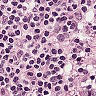
Metastatic tissue present: no